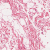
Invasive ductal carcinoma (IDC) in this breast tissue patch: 0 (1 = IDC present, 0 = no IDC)